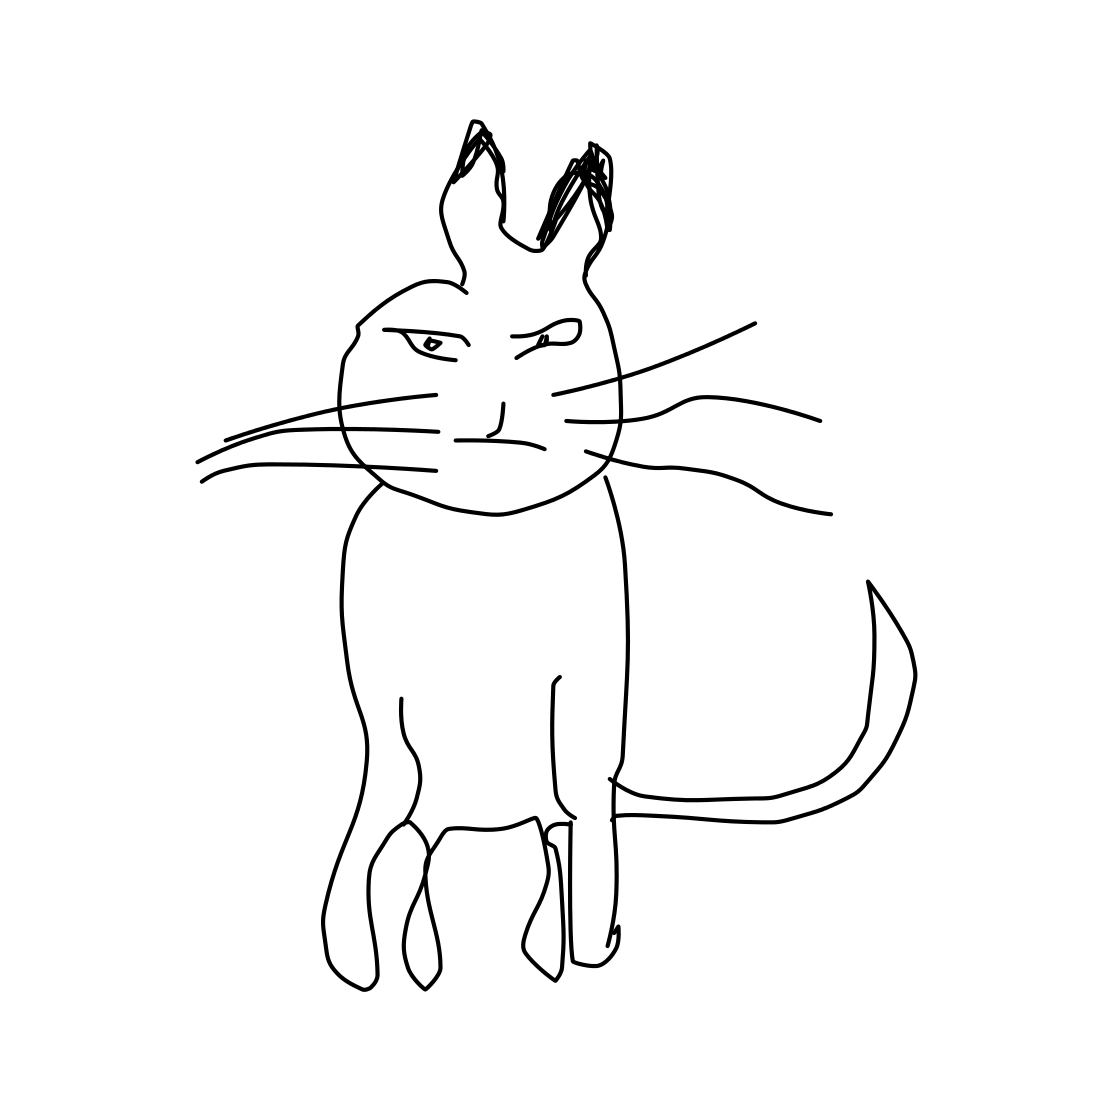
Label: cat